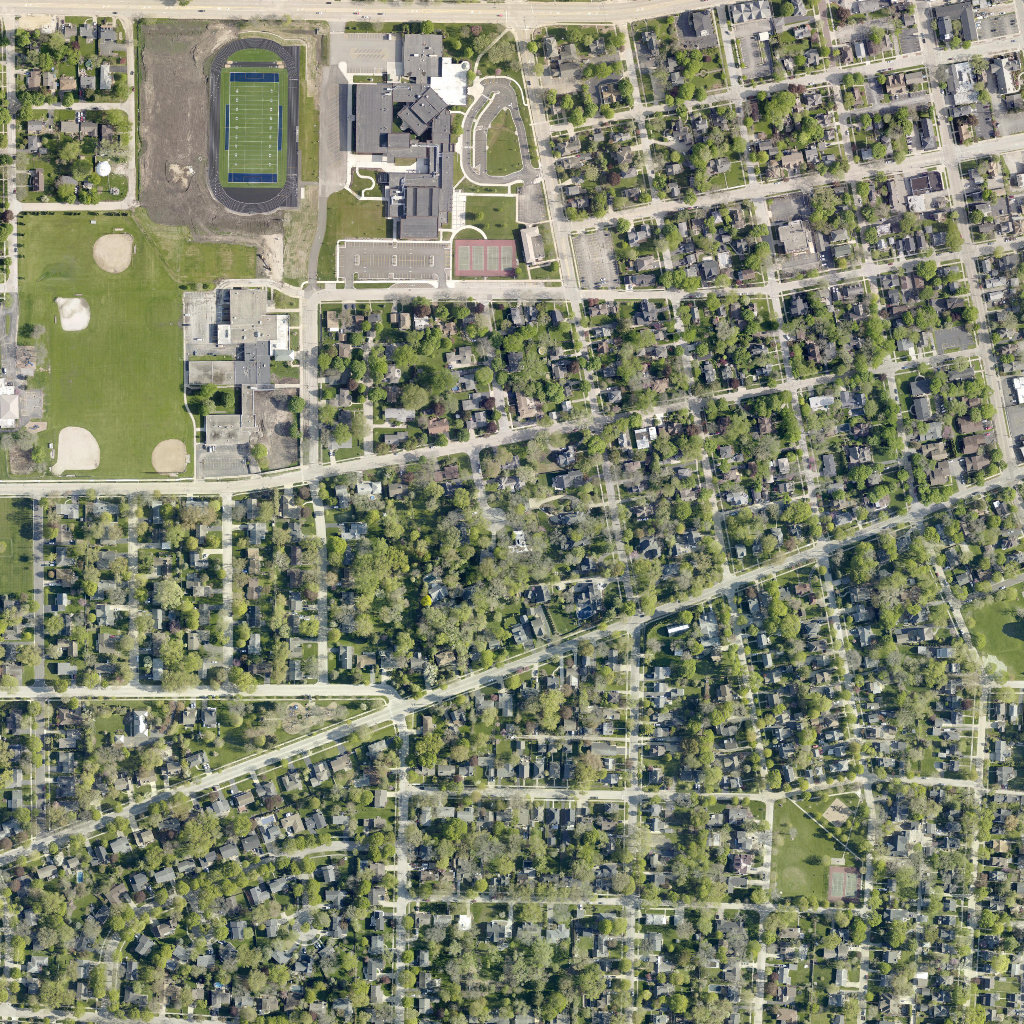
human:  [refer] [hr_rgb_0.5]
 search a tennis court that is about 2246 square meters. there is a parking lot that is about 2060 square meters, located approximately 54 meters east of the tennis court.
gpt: <box>[[44, 23, 50, 27, 0]]</box>

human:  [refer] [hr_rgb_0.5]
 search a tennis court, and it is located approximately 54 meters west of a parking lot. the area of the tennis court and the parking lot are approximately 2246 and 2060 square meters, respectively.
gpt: <box>[[44, 23, 50, 27, 0]]</box>

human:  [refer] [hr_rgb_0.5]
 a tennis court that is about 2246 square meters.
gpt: <box>[[44, 23, 50, 27, 0]]</box>

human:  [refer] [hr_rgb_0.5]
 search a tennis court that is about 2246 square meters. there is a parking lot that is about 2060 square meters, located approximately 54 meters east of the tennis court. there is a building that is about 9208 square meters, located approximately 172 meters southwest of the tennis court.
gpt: <box>[[44, 23, 50, 27, 0]]</box>